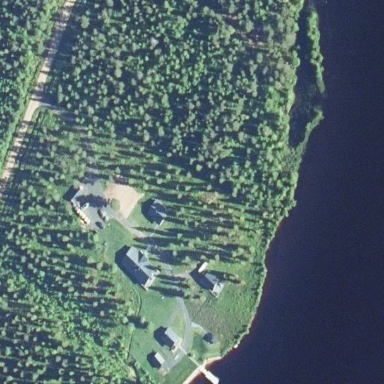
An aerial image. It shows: Summer camp located in leisure land.